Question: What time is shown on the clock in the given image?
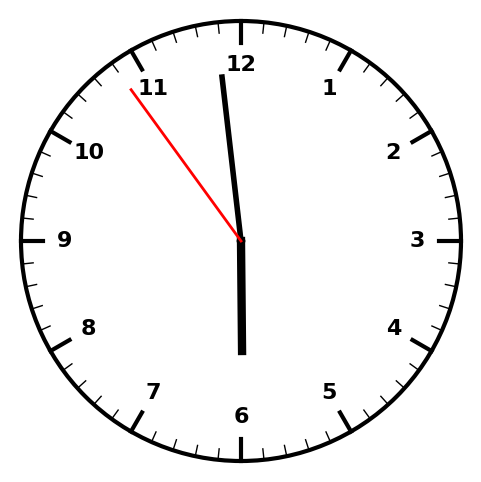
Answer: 05:58:54